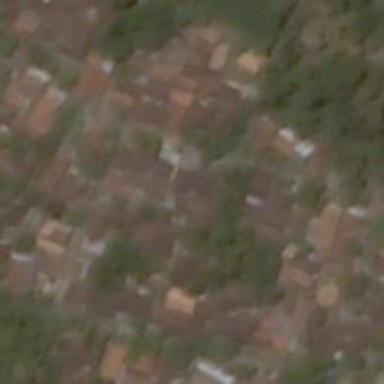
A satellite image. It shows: Village.